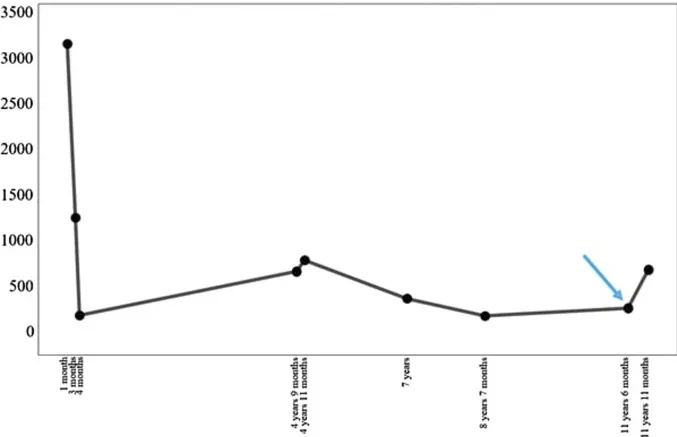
Course of the patient's plasma insulin (microU/mL). SGLT2i, sodium-glucose cotransporter 2 inhibitor. start of SGLT2i treatment.
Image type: pathology (masson_trichrome)